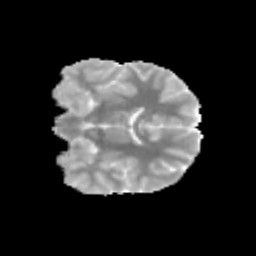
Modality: MD
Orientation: coronal
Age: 13
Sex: male
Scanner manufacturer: siemens
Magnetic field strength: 3 T
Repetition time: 3.8 s
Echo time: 0.07 s